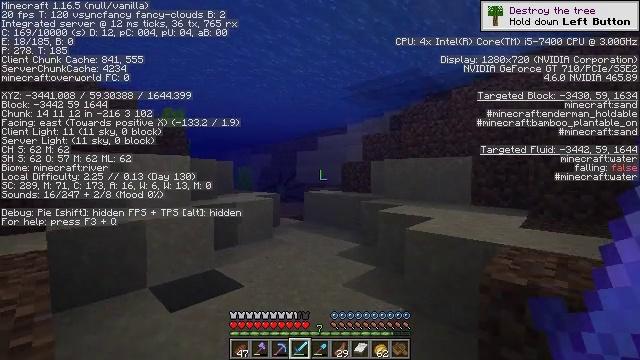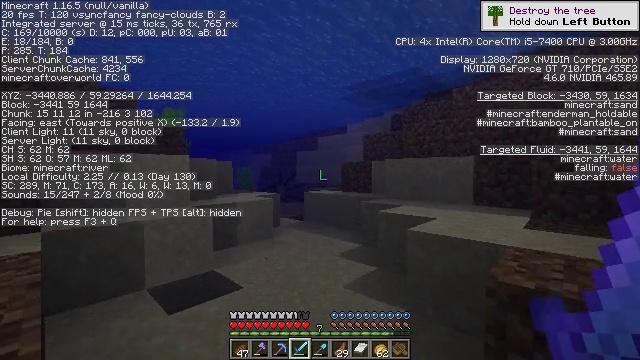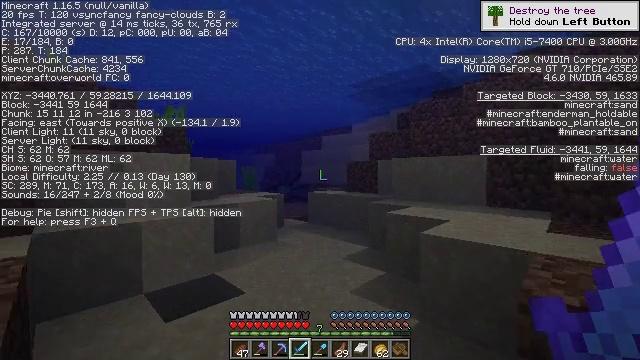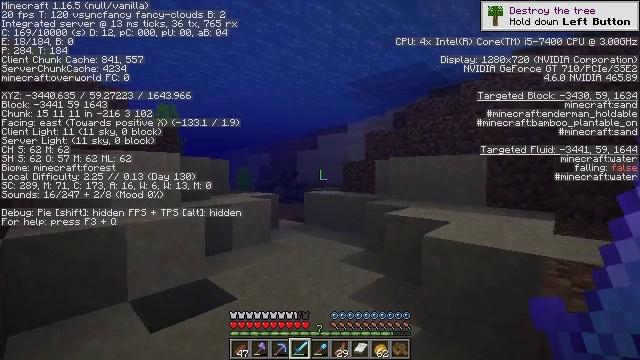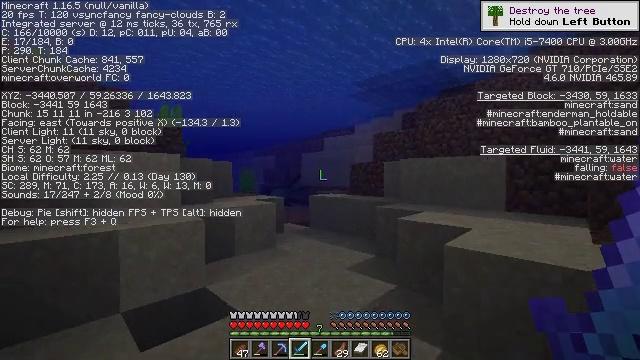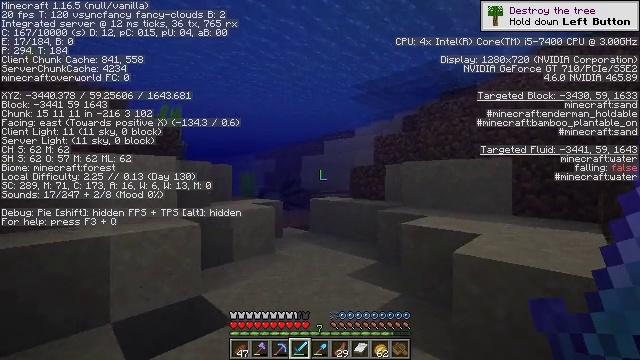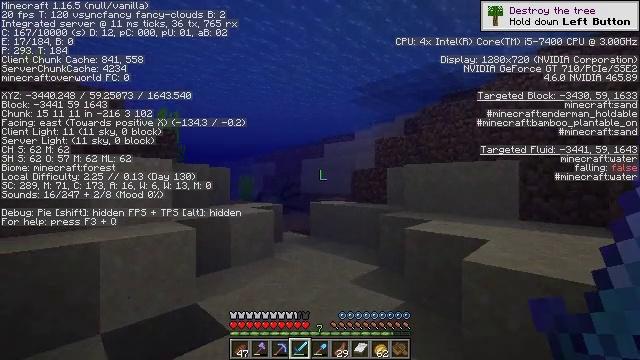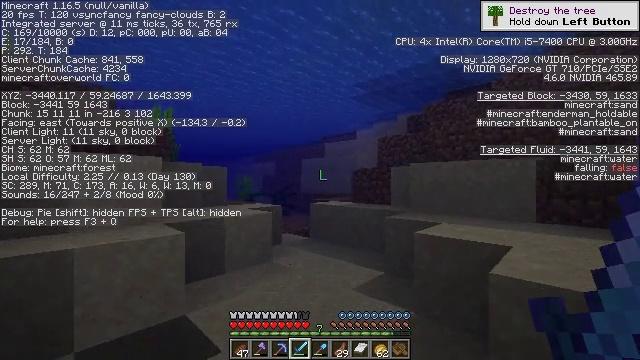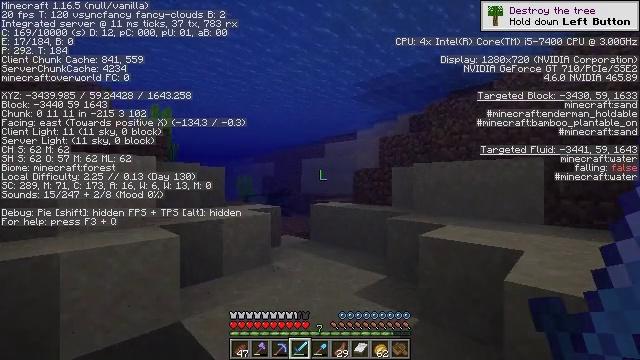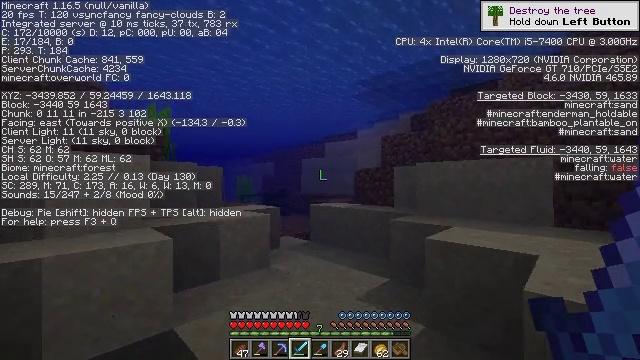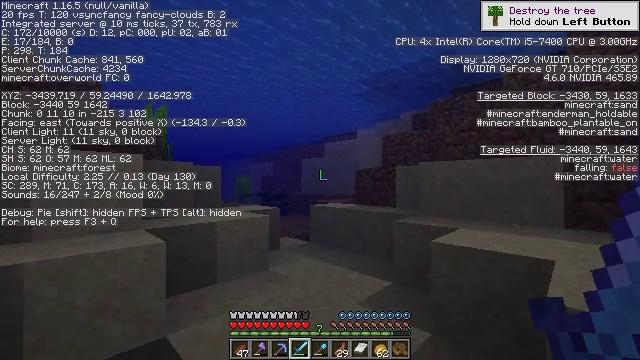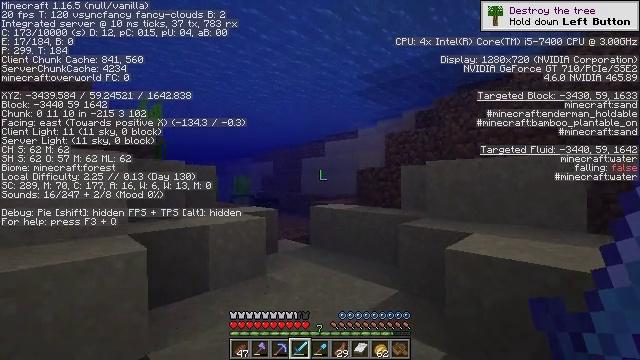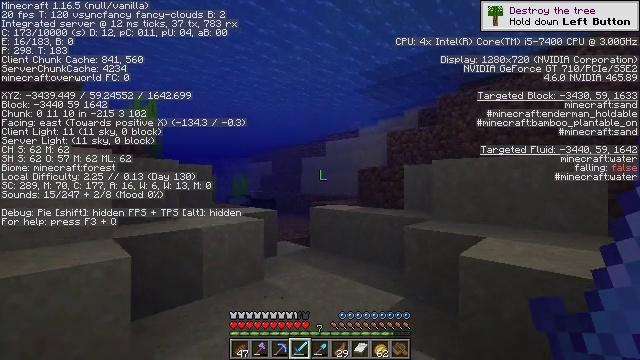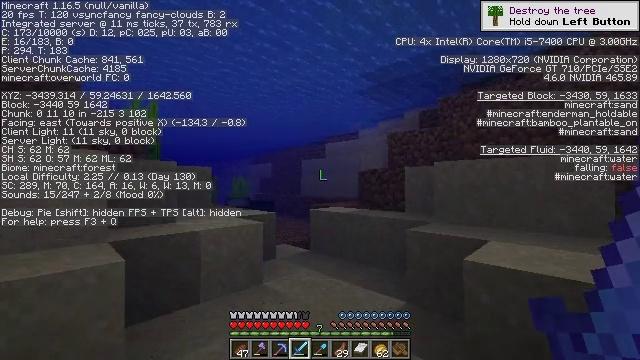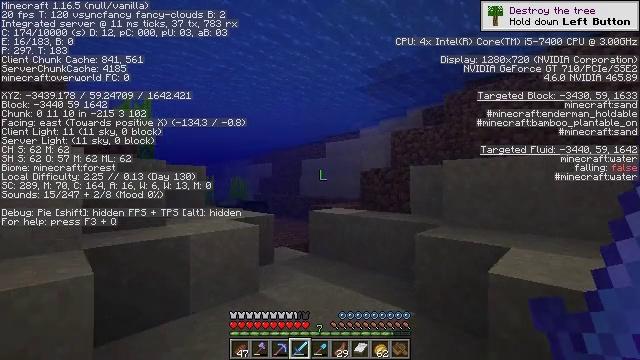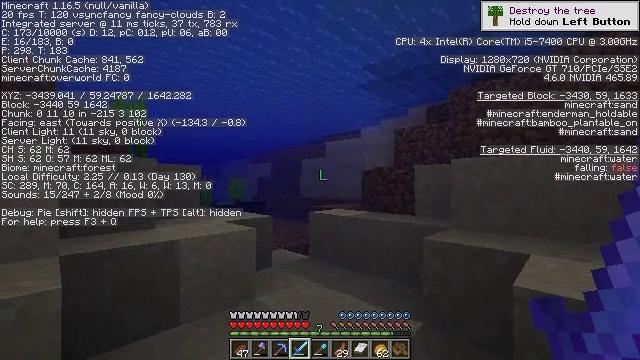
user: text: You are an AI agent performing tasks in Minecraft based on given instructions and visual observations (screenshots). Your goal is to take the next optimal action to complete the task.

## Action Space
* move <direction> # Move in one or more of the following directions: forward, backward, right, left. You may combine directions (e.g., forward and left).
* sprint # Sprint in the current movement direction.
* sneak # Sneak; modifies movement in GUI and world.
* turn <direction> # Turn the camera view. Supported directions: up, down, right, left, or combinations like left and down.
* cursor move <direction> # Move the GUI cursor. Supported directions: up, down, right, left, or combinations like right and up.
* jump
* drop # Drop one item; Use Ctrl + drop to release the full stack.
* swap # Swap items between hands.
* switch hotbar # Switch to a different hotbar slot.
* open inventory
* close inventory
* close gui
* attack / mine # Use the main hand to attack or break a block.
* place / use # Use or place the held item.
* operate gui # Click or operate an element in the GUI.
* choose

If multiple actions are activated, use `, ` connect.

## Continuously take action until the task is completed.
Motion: motion action
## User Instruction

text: Kill mobs.
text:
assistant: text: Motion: move forward
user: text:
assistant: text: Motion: move forward
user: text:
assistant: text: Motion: move forward, turn right
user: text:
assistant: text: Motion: move forward, turn left
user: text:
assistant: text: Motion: move forward
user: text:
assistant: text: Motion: move forward
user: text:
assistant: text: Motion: move forward
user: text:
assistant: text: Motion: move forward
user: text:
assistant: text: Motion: move forward
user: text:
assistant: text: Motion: move forward
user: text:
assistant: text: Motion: move forward
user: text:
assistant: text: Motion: move forward
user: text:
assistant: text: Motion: move forward
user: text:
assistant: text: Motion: move forward
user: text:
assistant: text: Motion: move forward
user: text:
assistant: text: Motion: move forward
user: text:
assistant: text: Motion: move forward
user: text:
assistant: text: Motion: move forward
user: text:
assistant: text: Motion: move forward
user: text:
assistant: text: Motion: move forward
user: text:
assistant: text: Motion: move forward
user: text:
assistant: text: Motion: move forward, turn left
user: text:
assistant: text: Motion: move forward
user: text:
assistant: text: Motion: move forward
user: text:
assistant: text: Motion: move forward, turn left and up
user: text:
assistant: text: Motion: move forward
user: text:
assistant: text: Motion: move forward
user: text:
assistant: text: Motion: move forward
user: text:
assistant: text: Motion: move forward
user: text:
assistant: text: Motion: move forward